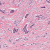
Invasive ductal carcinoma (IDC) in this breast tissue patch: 1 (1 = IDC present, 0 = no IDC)